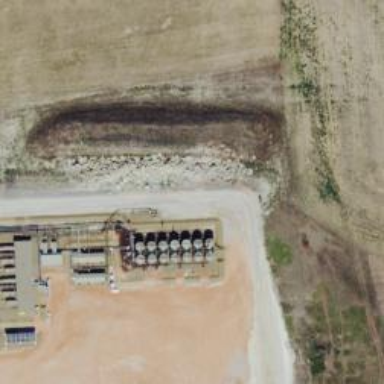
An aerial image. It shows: Storage tank that is man-made.